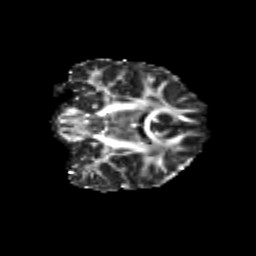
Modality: FA
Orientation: coronal
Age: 24
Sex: female
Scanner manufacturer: siemens
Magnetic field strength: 3 T
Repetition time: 3.5 s
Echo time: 0.113 s